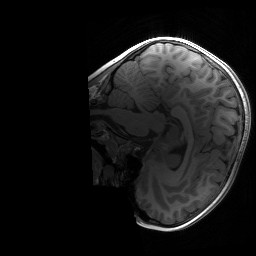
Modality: T1w
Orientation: sagittal
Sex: female
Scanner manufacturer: siemens
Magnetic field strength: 3 T
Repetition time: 1.9 s
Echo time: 0.00243 s